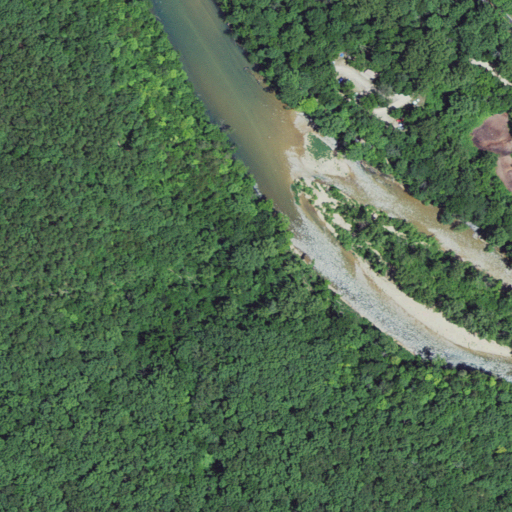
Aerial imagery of valley in Missouri named Fillchew Hollow containing deciduous forest, woody wetlands, mixed forest, open water, herbaceous wetlands, pasture, and open development